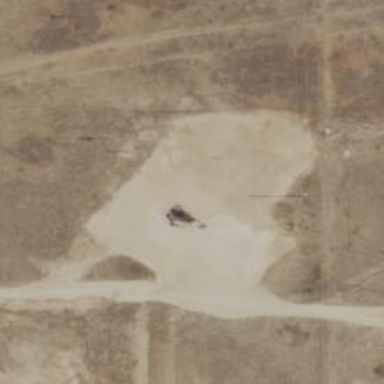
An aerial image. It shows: Petroleum well.